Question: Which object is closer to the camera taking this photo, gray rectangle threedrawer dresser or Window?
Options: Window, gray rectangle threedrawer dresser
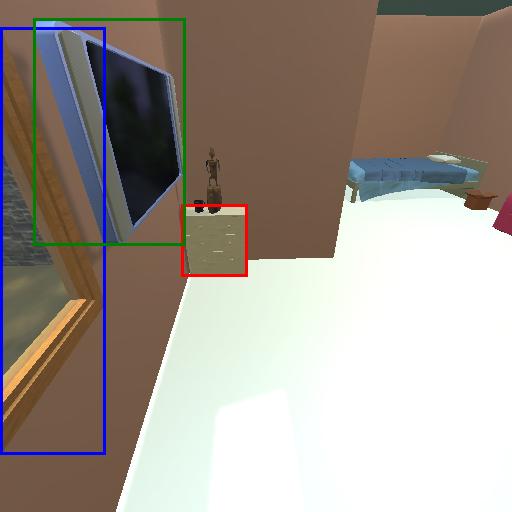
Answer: Window